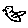
Label: bird